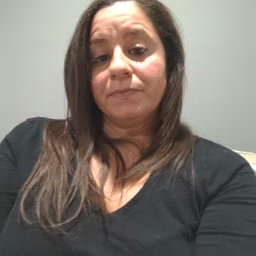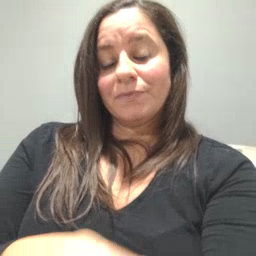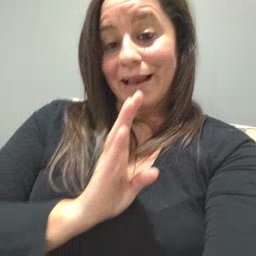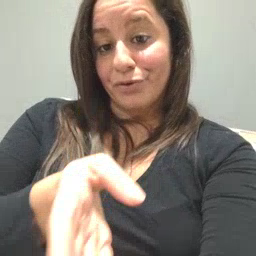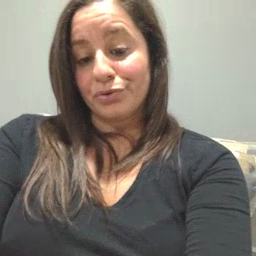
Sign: after